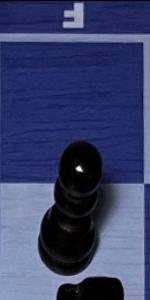
Label: Pawn_Black